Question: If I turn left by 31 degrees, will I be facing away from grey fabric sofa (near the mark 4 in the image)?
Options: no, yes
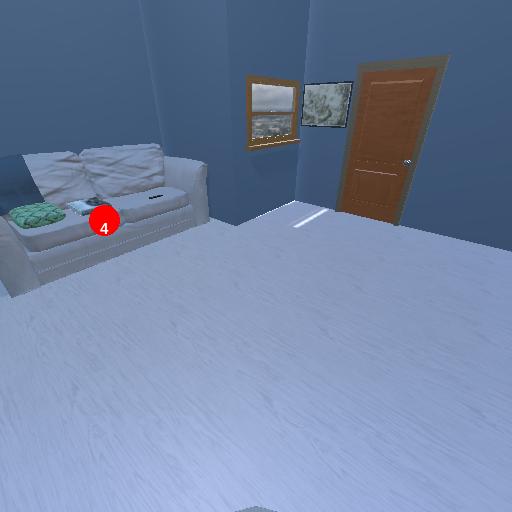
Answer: no